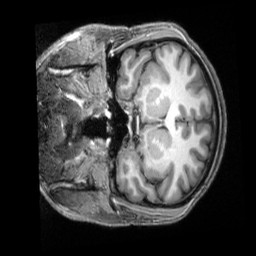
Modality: T1w
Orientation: coronal
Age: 26
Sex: male
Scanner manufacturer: siemens
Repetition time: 2.3 s
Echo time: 0.00229 s